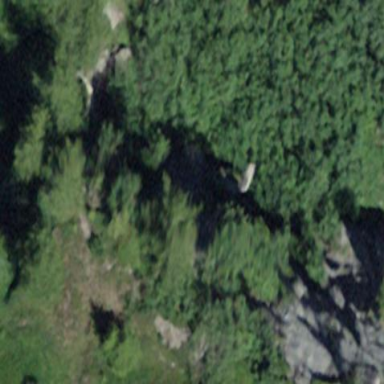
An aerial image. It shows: Forest with needle-leaved trees.